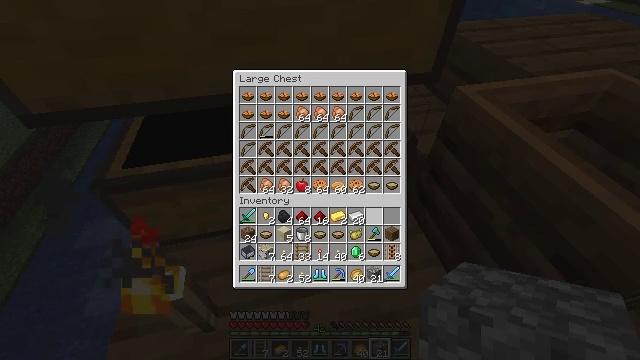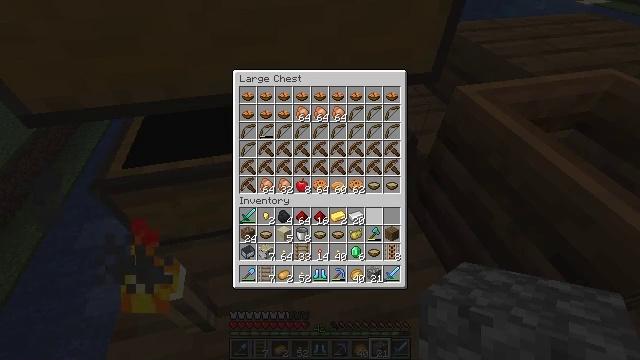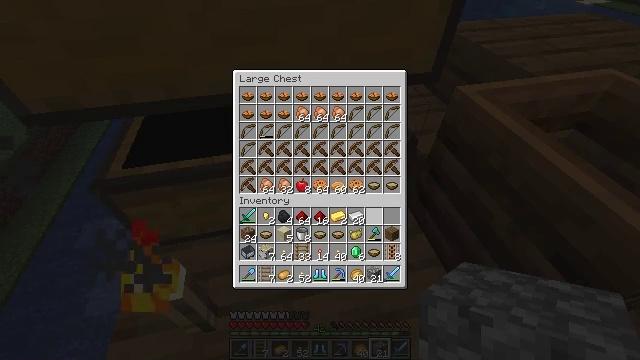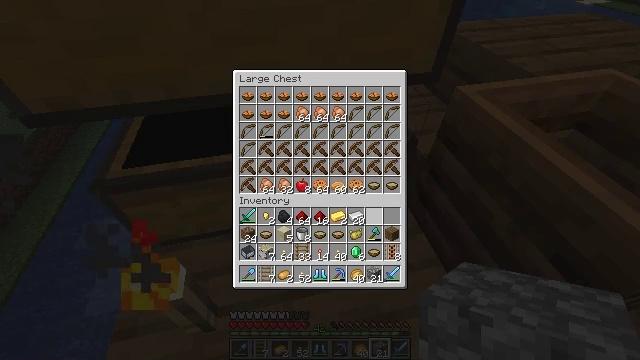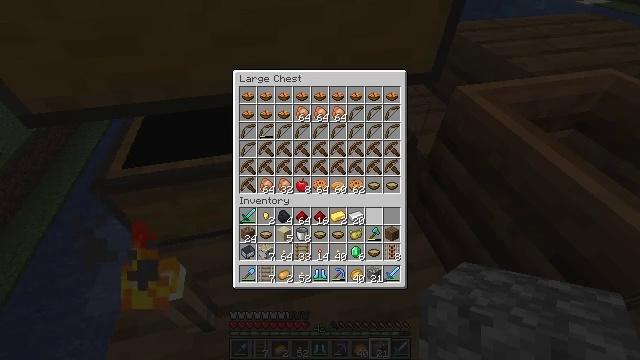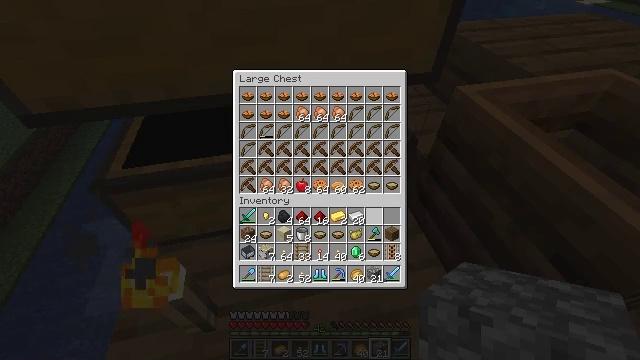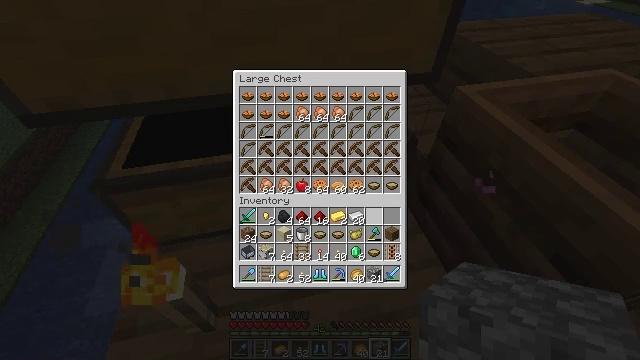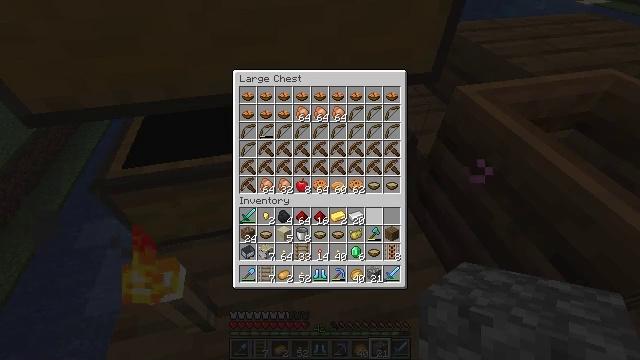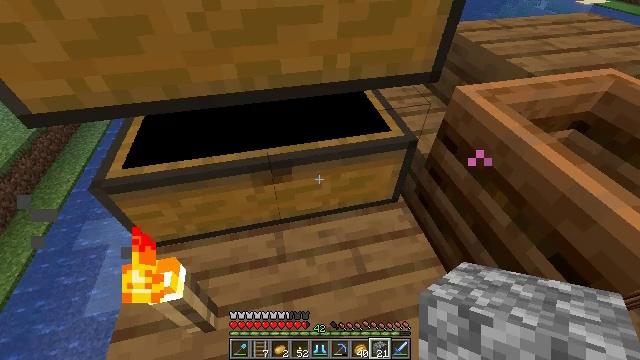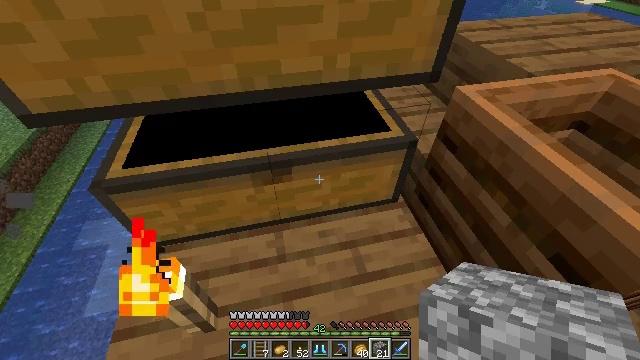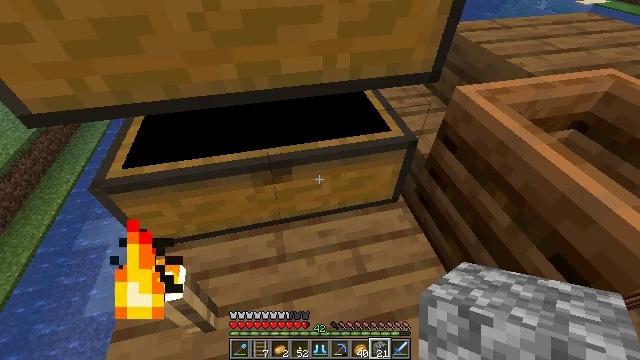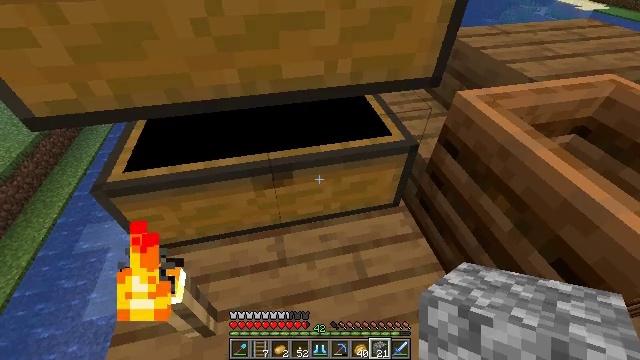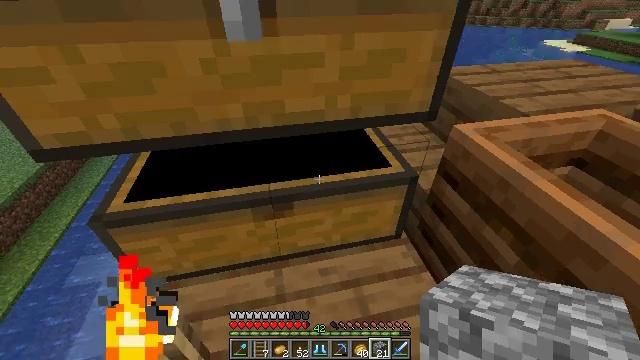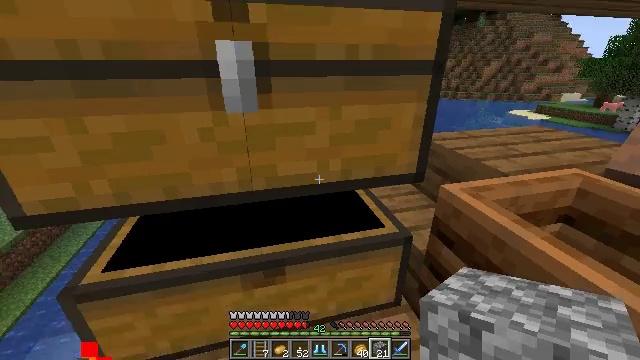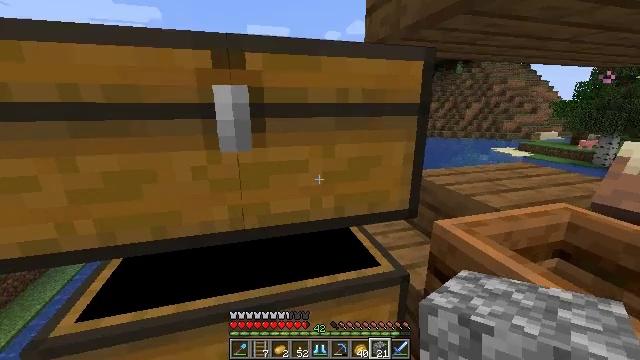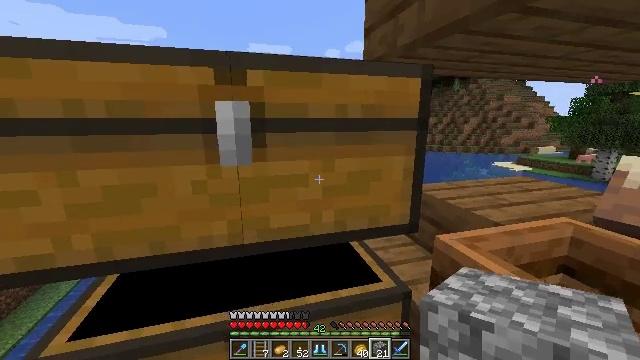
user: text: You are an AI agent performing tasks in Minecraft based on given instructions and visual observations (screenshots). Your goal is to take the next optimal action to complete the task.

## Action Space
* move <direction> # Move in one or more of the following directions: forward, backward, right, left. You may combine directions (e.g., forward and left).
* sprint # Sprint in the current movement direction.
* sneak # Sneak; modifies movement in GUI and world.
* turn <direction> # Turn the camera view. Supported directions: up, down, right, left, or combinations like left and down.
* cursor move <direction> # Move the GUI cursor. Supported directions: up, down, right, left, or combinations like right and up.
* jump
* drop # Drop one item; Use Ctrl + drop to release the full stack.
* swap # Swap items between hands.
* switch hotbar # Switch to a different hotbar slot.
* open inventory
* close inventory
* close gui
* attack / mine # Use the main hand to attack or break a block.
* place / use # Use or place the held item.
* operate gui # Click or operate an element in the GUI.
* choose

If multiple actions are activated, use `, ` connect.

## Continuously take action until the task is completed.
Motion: motion action
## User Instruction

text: Combine gold nuggets and a carrot to make a golden carrot.
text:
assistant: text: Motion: sneak
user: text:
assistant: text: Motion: no_op
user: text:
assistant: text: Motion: no_op
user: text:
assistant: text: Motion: no_op
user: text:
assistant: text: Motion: no_op
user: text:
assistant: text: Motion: no_op
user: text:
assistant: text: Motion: no_op
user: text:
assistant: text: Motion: no_op
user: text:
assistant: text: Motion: close gui
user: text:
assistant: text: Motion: no_op
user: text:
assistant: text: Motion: no_op
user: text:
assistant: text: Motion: turn up
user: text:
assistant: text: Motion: turn right and up
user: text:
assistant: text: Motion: turn right and up
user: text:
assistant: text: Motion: turn up
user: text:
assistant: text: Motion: use / place
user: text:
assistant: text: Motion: use / place
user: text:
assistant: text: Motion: use / place
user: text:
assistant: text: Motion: use / place
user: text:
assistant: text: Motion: use / place
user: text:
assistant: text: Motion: cursor move right, open gui
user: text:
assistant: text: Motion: cursor move right
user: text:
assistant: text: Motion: cursor move right and down
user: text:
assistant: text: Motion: cursor move right and down
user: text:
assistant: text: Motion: no_op
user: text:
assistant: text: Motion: sneak
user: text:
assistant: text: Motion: sneak
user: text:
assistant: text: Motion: sneak
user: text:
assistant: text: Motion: sneak
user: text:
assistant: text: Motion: sneak